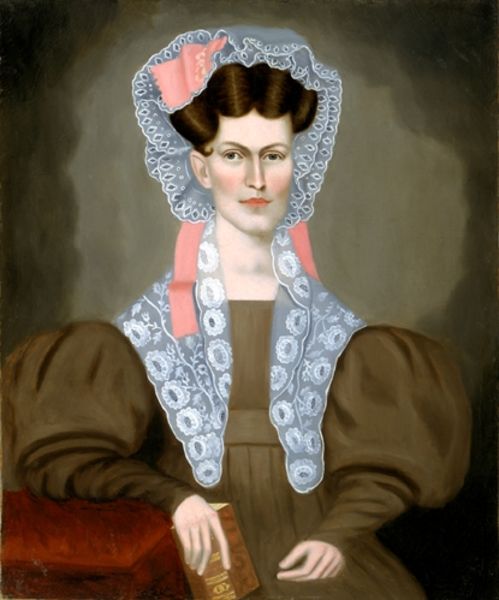
Titel: Sophia Fuller Jones (1806-1894)
Künstler: Erastus Salisbury Field
Standort: Amherst (Massachusetts, USA)
Institution: Mead Art Museum, Amherst College
Schlagwörter: frau, kleid, dame, hände, haare, blue, folds, hands, hat, red, velvet, white, arm, black, blouse, dress, face, gold, green, hair, lace, lady, nose, old, painting, portrait, seated, sitting, table, woman, yellow, kopftuch, pink, brown, buch, gemalt, hand, ear, head, eyes, ribbon, spanish, light, bonnet, chin, mouth, scarf, reading, human, arms, blush, brown hair, neck, front, eye, finger, fingers, book, beautiful, lips, long, shoulders, paint, cheek, staring, fashion, bible, forehead, bow, barock, surrealism, distorted, surreal, sleeves, eingebildet, high, rouge, reader, old lady, stillleben, headdress, brows, brown dress, patterned, proud, fold, waist, puff sleeves, olive, adelig, adel, long face, buff, long neck, reich, khaki, hüpsch, gathered, res, bitch, blue lace, high waist, waisted, headcover, ssdsd, poufed shoulders, gebildet, disorted, amlähne